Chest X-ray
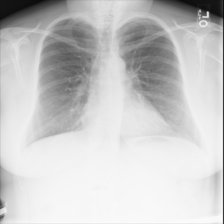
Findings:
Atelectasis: negative
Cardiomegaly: negative
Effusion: negative
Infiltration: negative
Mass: negative
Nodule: negative
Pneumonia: negative
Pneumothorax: negative
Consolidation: negative
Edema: negative
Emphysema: negative
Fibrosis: negative
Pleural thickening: negative
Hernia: negative